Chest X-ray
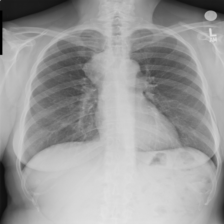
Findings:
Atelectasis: negative
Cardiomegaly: negative
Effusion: negative
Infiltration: negative
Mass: negative
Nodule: negative
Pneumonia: negative
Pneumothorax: negative
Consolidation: negative
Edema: negative
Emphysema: negative
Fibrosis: negative
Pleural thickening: negative
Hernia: negative